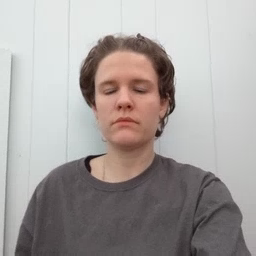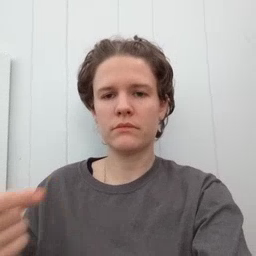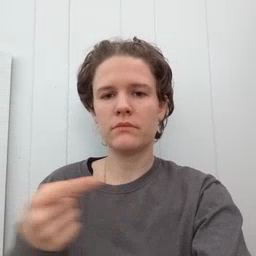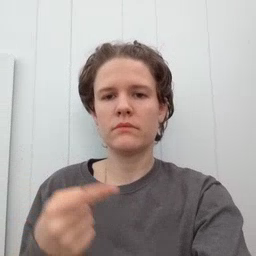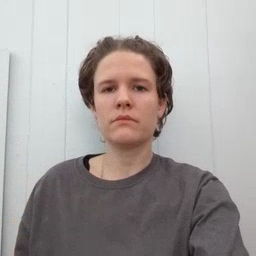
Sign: owie